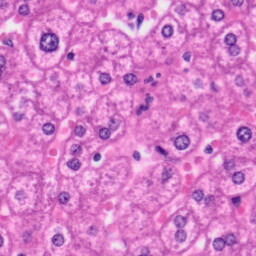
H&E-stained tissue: Liver